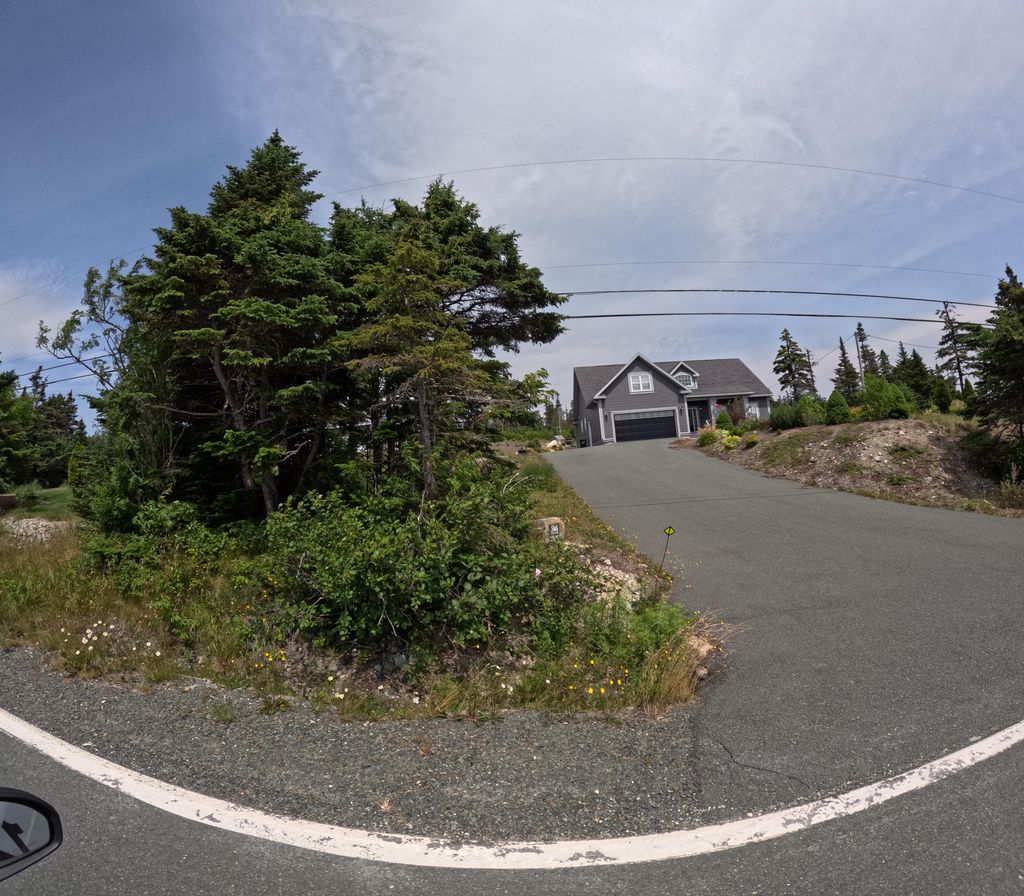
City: st_johns